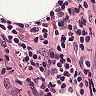
Metastatic tissue present: yes